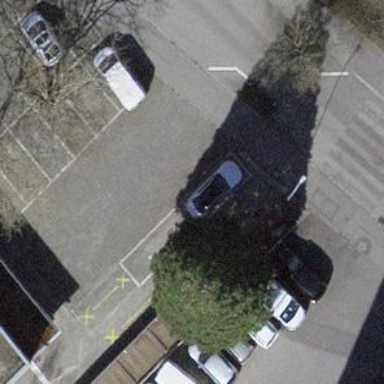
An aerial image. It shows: Bicycle parking area with wall loops.